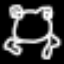
Label: frog